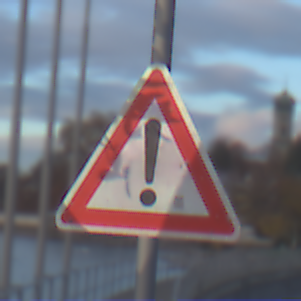
Verkehrszeichen: Gefahrenstelle
Umgebung: Outdoor, Suburban
Tageszeit: SunriseSunset
Wetter: PartlyCloudy
Licht: Natural
Jahreszeit: NotSpecified
Kontrast: LowContrast